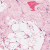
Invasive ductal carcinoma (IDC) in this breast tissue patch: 0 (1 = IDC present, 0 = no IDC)